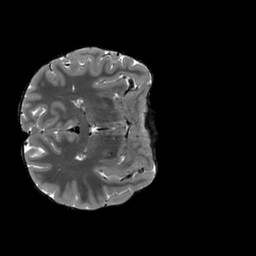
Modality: T2w
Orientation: axial
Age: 18
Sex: male
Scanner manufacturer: siemens
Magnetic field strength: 3 T
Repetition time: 3.2 s
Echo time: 0.566 s